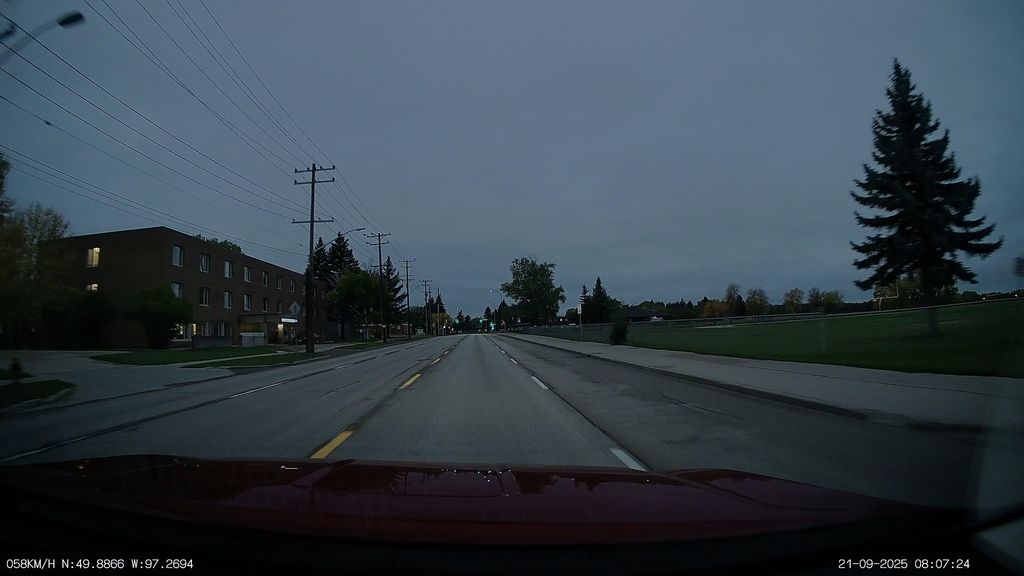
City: winnipeg